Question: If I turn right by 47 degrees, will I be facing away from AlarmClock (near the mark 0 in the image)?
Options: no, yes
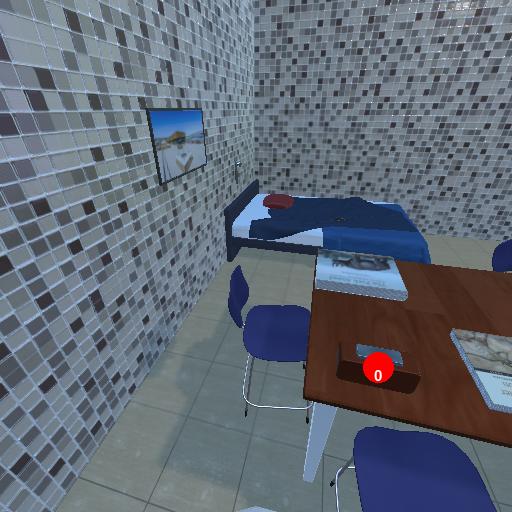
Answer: no